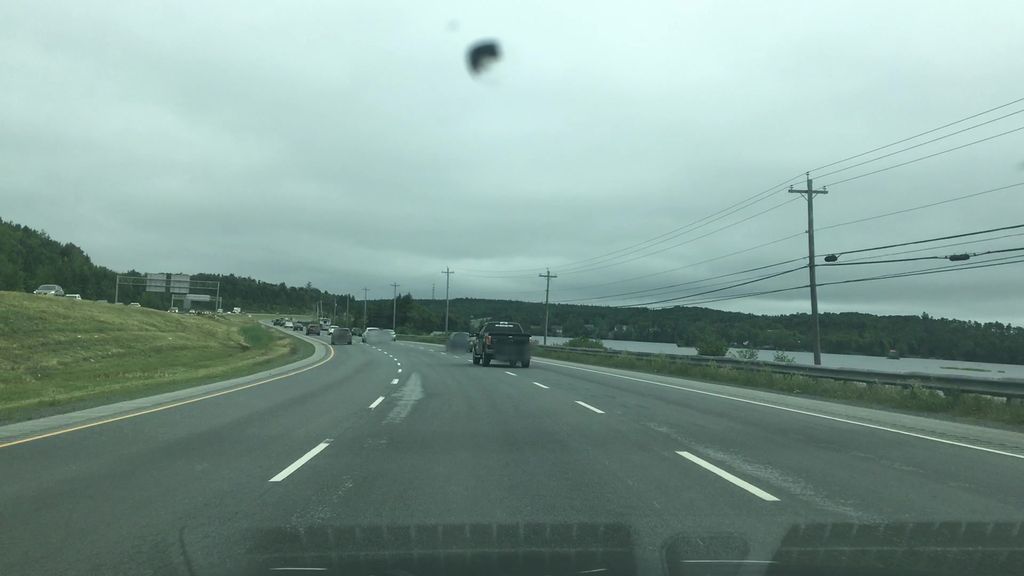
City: halifax